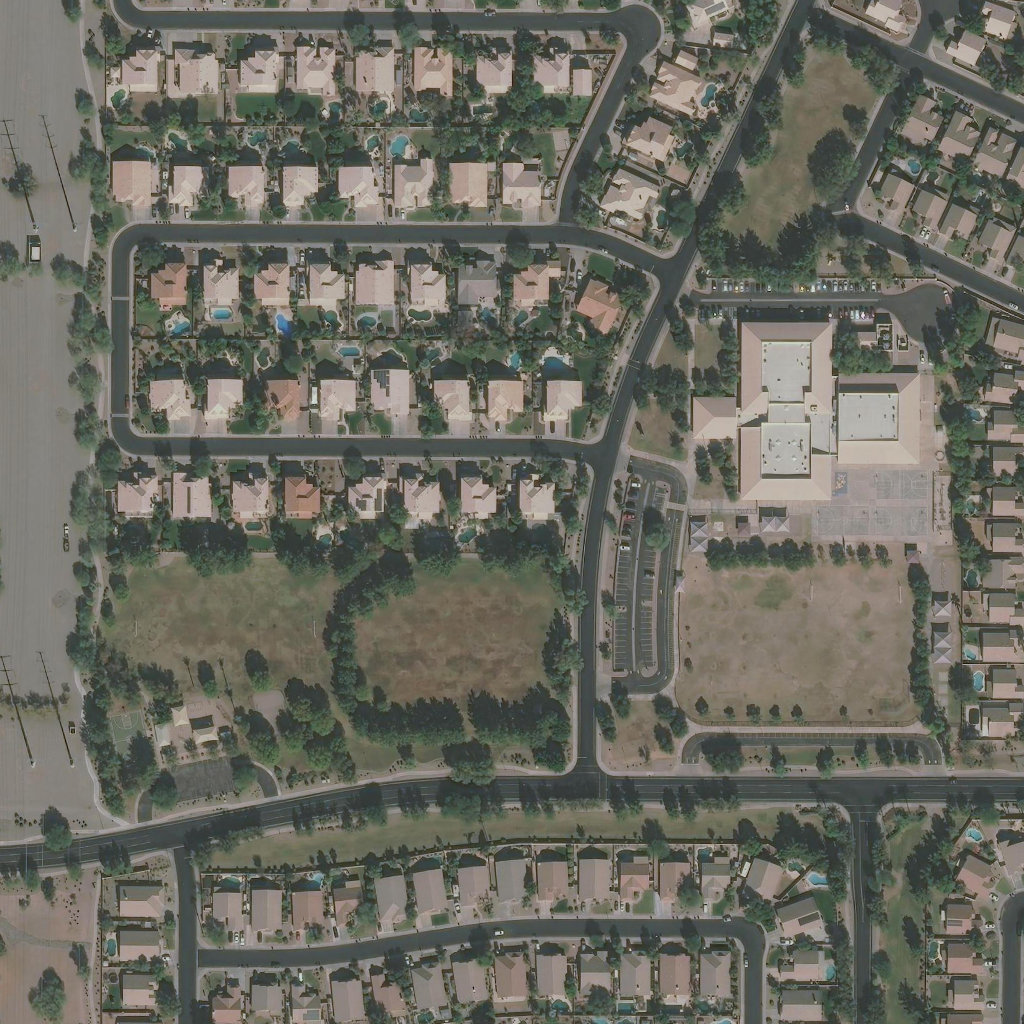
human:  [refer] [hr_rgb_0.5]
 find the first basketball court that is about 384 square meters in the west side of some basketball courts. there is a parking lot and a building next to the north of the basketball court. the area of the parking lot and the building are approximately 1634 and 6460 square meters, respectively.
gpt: <box>[[79, 49, 84, 52, 0]]</box>

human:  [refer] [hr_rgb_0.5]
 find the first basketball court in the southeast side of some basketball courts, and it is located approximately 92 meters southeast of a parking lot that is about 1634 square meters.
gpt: <box>[[85, 49, 90, 52, 0]]</box>

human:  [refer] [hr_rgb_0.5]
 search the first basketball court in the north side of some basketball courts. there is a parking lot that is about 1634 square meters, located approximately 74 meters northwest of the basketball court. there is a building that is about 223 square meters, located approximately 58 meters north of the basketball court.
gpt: <box>[[85, 45, 90, 48, 0]]</box>

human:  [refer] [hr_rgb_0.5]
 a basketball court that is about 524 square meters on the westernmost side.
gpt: <box>[[10, 69, 14, 75, 0]]</box>

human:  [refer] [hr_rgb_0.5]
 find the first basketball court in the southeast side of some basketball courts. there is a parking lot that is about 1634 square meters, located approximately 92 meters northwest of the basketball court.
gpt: <box>[[85, 49, 90, 52, 0]]</box>